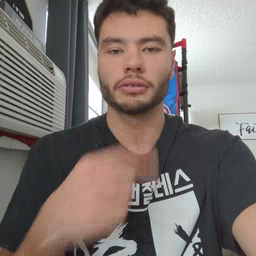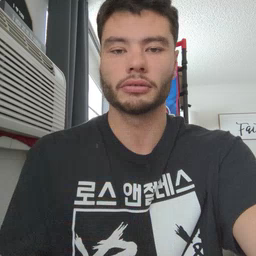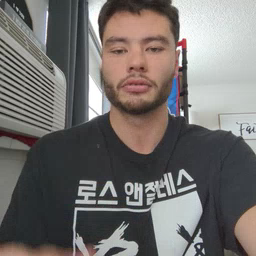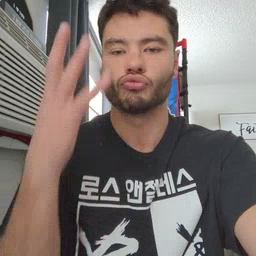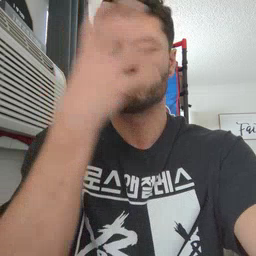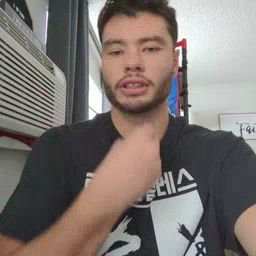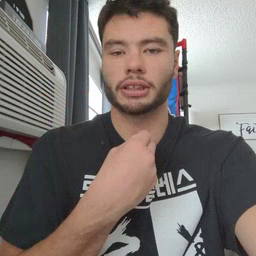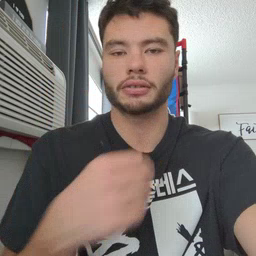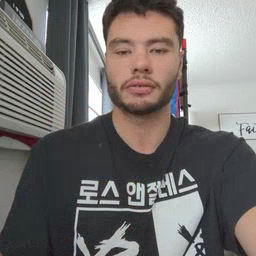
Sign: pretty